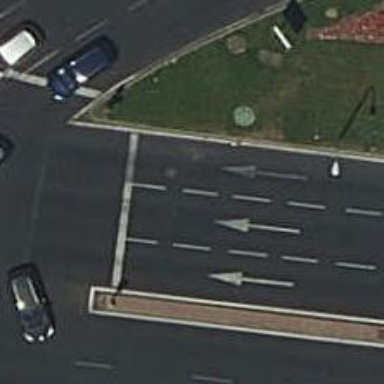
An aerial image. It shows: Road with traffic signals.